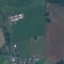
Land use / land cover class: Pasture